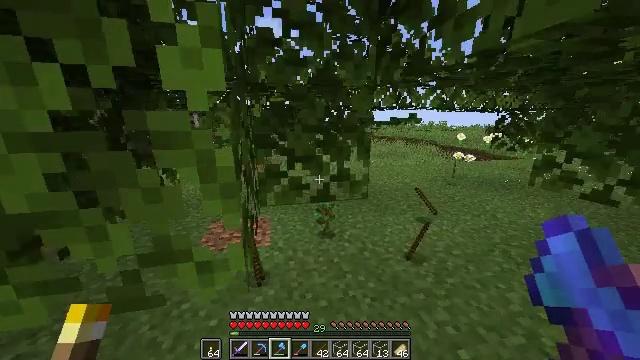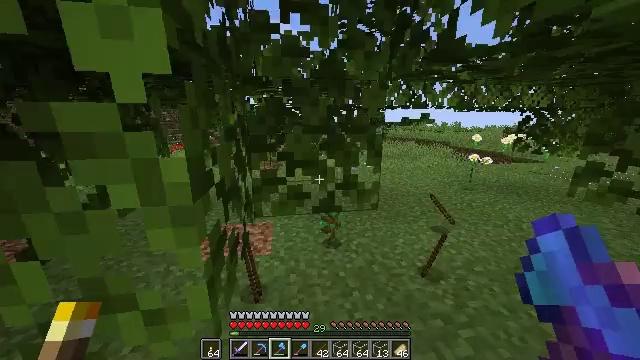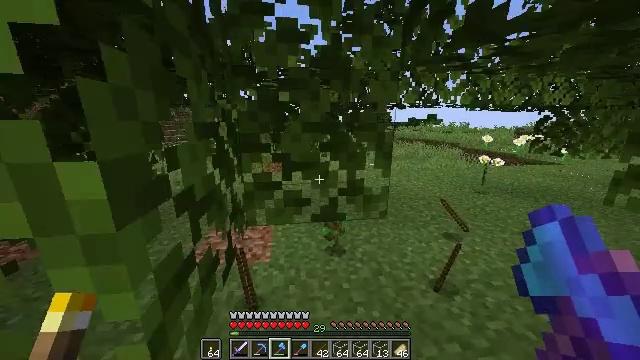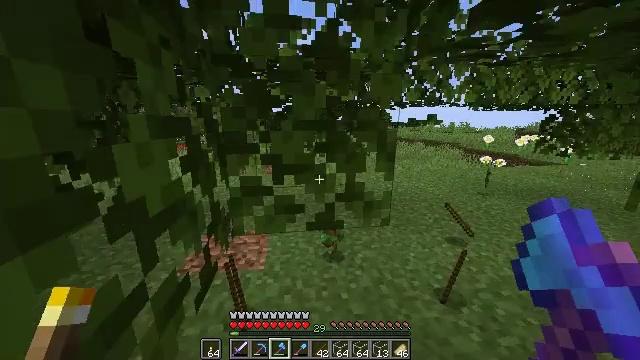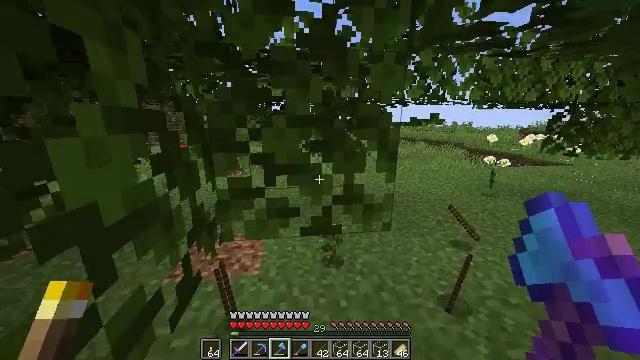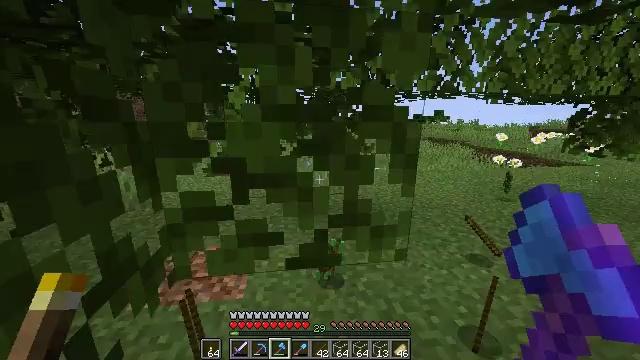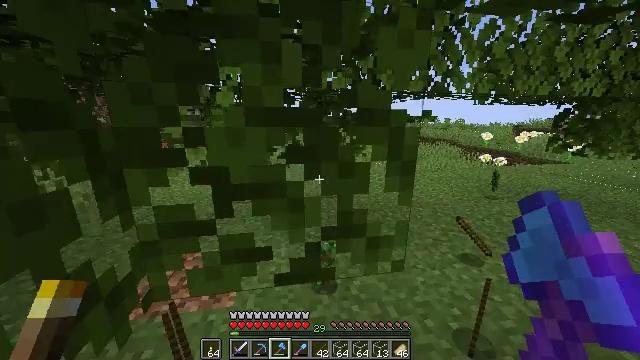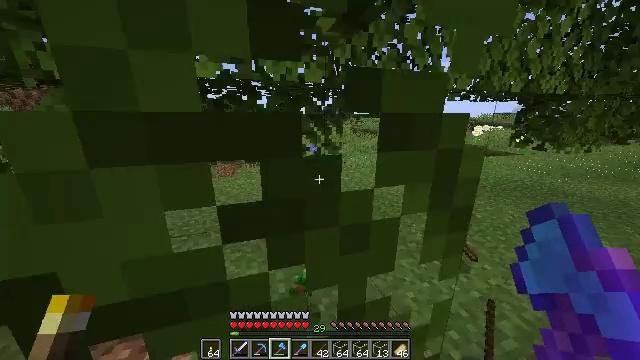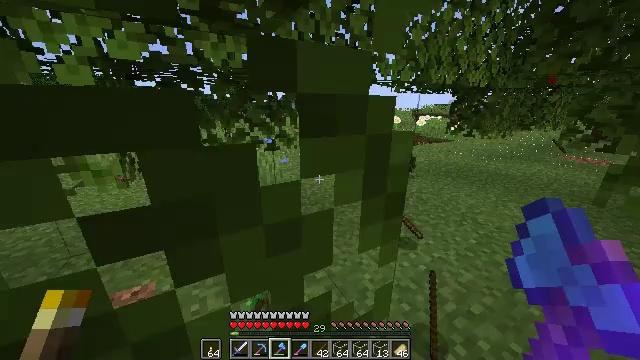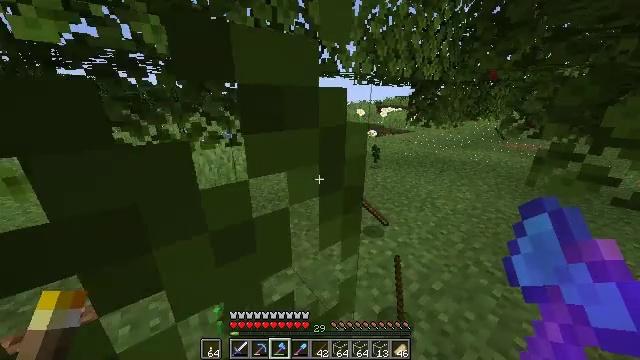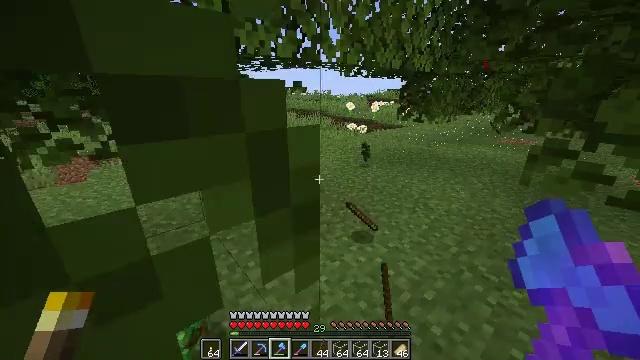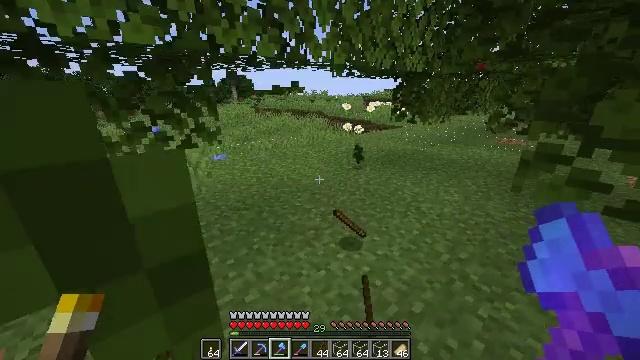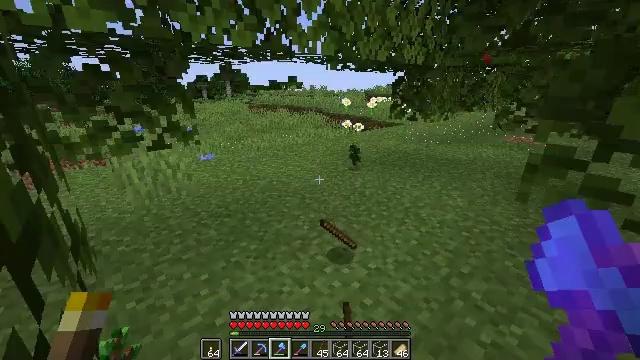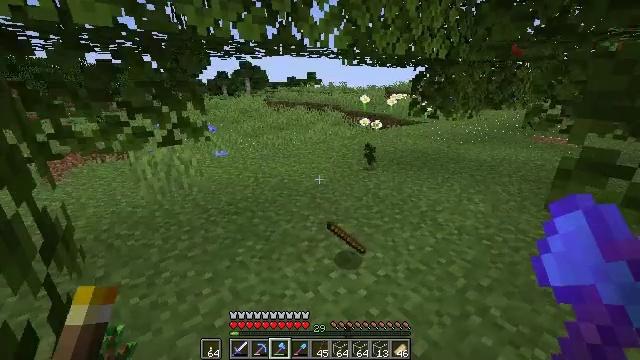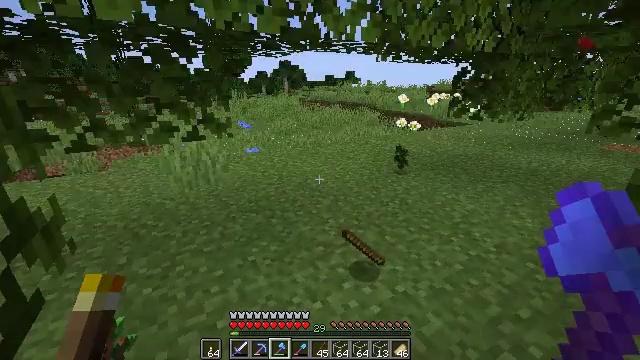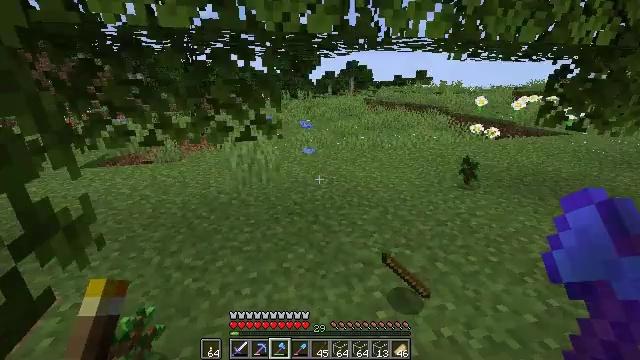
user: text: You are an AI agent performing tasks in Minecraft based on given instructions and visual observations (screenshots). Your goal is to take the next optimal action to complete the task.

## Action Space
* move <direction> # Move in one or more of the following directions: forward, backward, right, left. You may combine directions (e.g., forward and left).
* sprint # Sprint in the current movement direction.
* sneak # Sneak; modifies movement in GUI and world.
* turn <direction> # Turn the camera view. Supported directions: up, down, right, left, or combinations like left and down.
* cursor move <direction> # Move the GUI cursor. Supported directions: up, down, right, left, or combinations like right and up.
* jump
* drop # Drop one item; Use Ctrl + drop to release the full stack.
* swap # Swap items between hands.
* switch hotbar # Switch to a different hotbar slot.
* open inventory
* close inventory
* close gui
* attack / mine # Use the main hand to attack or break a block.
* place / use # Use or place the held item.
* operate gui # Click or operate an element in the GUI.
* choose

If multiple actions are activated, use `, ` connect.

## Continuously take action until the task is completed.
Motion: motion action
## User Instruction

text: Remove a book from the inventory.
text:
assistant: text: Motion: move forward, sprint, turn left
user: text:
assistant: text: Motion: move forward, sprint, turn left
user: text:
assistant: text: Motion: move forward, sprint
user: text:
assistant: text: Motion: move forward, sprint
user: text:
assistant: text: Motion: move forward
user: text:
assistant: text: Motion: move forward, turn right
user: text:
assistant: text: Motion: move forward, turn right and down
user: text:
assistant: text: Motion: move forward, turn right and down
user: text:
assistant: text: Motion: move forward, turn right and down
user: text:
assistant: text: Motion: move forward, turn right
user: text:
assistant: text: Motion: move forward and move right
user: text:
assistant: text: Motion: move forward and move right
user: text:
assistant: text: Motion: move forward and move right, turn left
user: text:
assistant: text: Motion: move forward and move right, turn left
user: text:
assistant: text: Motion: move forward, sprint, turn left
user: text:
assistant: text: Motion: move forward, sprint, turn left
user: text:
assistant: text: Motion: move forward, sprint, turn left
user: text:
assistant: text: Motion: move forward, turn left
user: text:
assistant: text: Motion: move forward, turn left
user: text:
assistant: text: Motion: move forward
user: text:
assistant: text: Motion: move forward, sprint, turn right
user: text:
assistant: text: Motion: move forward, sprint, turn right
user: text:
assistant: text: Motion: move forward, sprint, turn right
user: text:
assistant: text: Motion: move forward, sprint, turn right
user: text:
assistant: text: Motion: move forward, turn right
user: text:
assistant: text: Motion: move forward, turn right
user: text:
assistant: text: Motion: move forward, turn right
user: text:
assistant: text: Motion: move forward, sprint
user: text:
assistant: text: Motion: move forward, sprint
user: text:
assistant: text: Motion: move forward, sprint